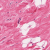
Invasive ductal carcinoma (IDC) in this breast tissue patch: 0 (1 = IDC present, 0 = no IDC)